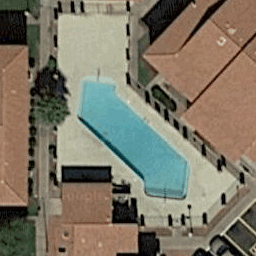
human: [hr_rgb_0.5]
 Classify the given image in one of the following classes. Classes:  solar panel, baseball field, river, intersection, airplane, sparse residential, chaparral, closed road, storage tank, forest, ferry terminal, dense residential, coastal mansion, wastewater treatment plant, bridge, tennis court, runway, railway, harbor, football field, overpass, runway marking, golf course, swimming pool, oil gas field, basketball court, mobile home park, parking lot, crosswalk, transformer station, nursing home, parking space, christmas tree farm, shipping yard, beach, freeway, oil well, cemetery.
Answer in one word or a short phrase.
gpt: swimming pool